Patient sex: M
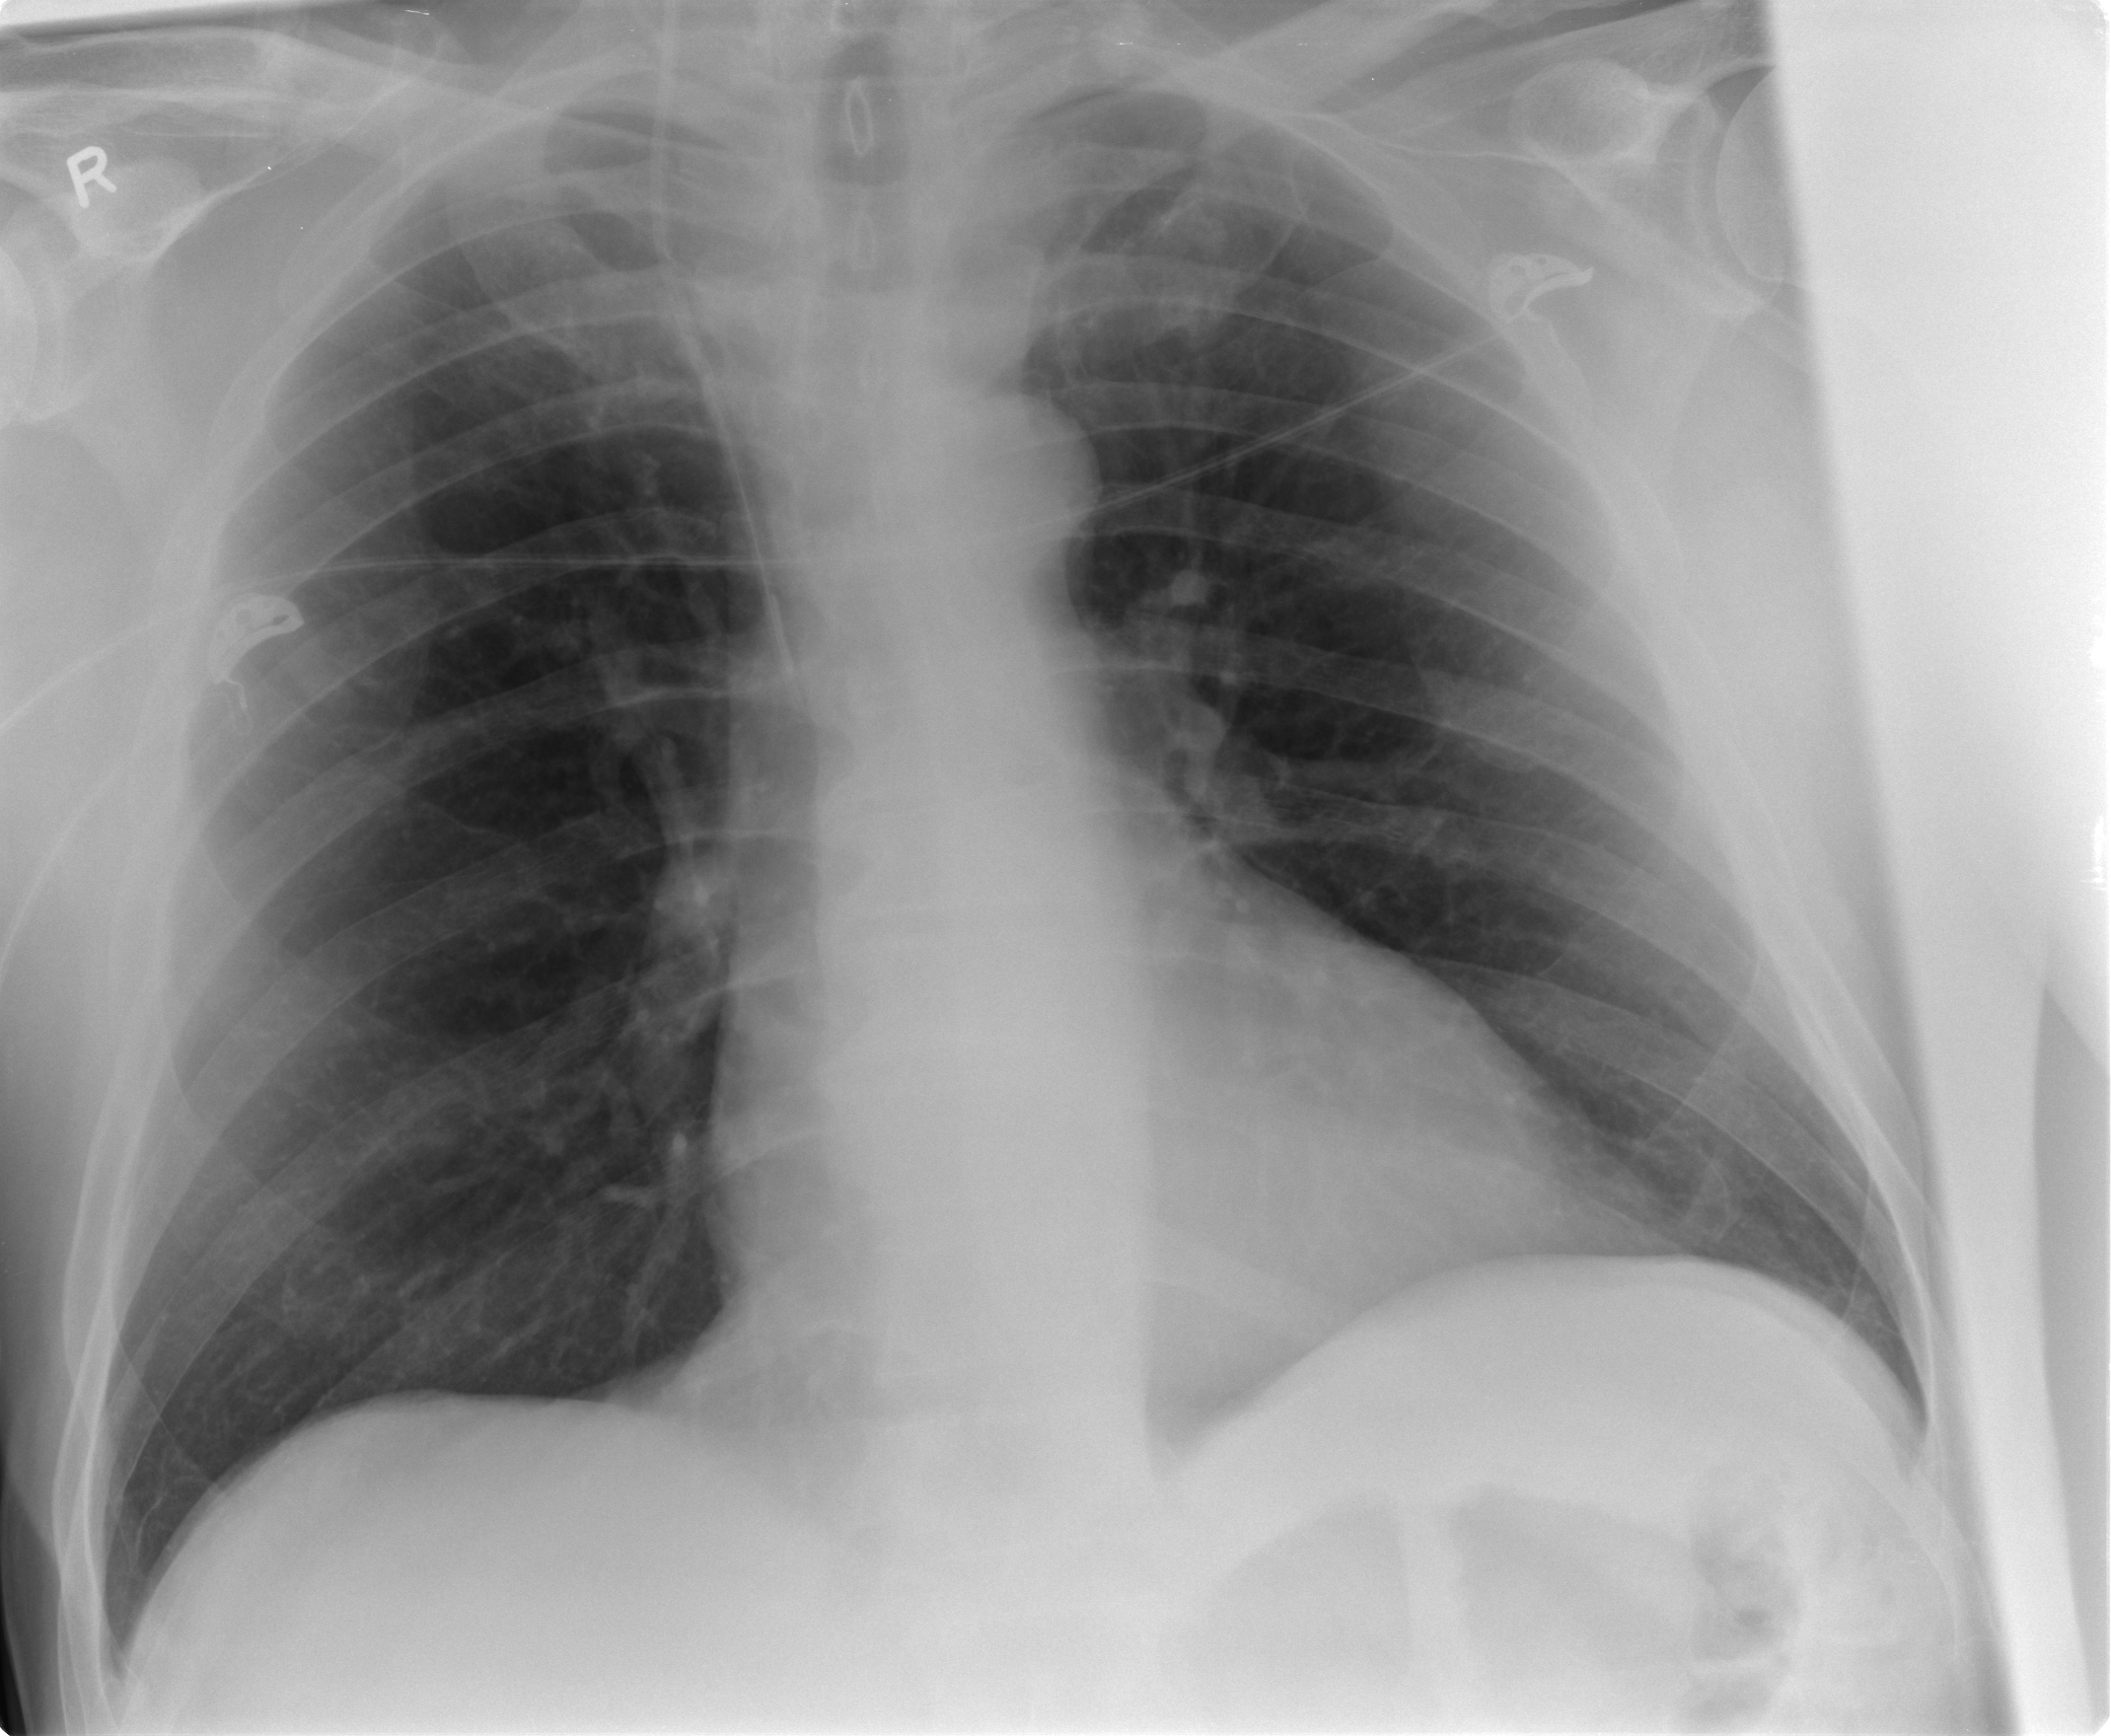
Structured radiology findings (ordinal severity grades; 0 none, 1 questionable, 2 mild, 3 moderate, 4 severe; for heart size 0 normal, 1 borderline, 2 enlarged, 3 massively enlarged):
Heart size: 0
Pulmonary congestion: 0
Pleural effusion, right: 0
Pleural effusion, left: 2
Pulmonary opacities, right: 0
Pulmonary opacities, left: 0
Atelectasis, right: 0
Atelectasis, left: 0